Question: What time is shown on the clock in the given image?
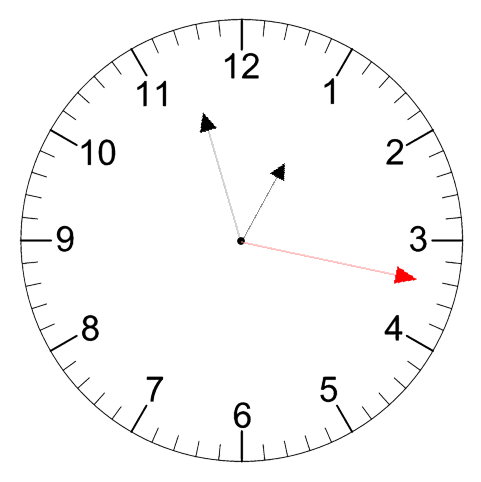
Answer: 12:57:17